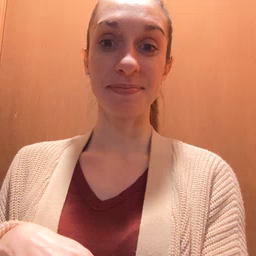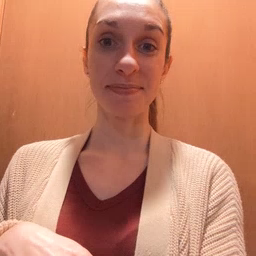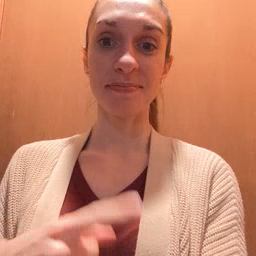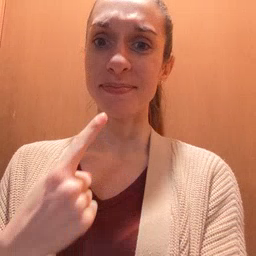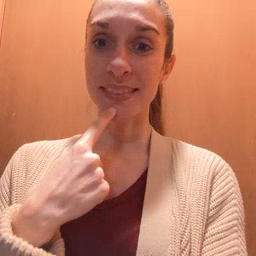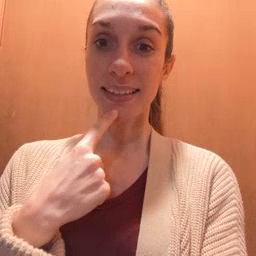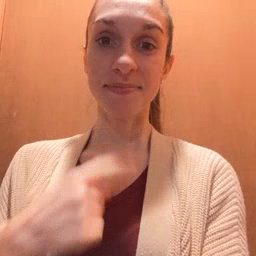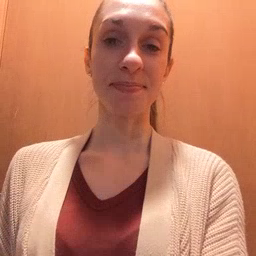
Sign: say